Field crop: maize
Growth stage: 1
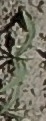
Species: sorghum